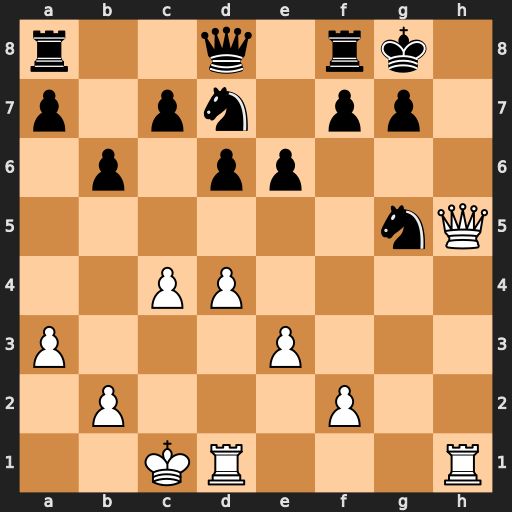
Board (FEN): r2q1rk1/p1pn1pp1/1p1pp3/6nQ/2PP4/P3P3/1P3P2/2KR3R
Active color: w
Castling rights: -
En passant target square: -
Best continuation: Qh8#